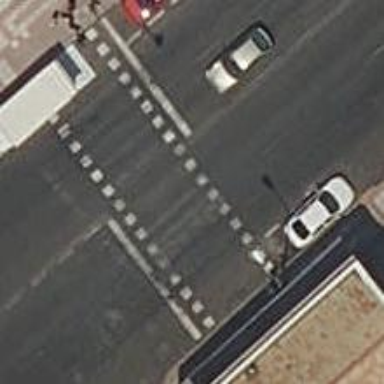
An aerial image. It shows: Asphalt footway with crossing controlled by traffic signals.